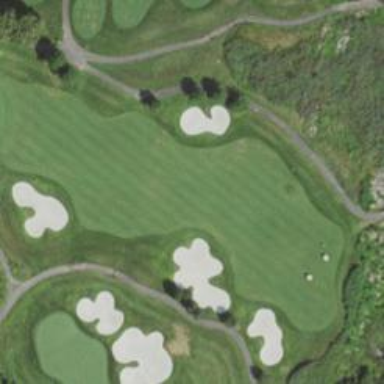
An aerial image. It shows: View of golf hole.